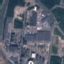
Land use / land cover class: Industrial